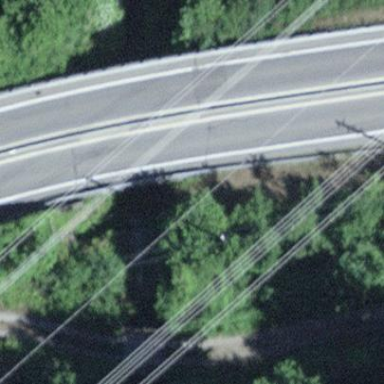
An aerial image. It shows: Man-made bridge.